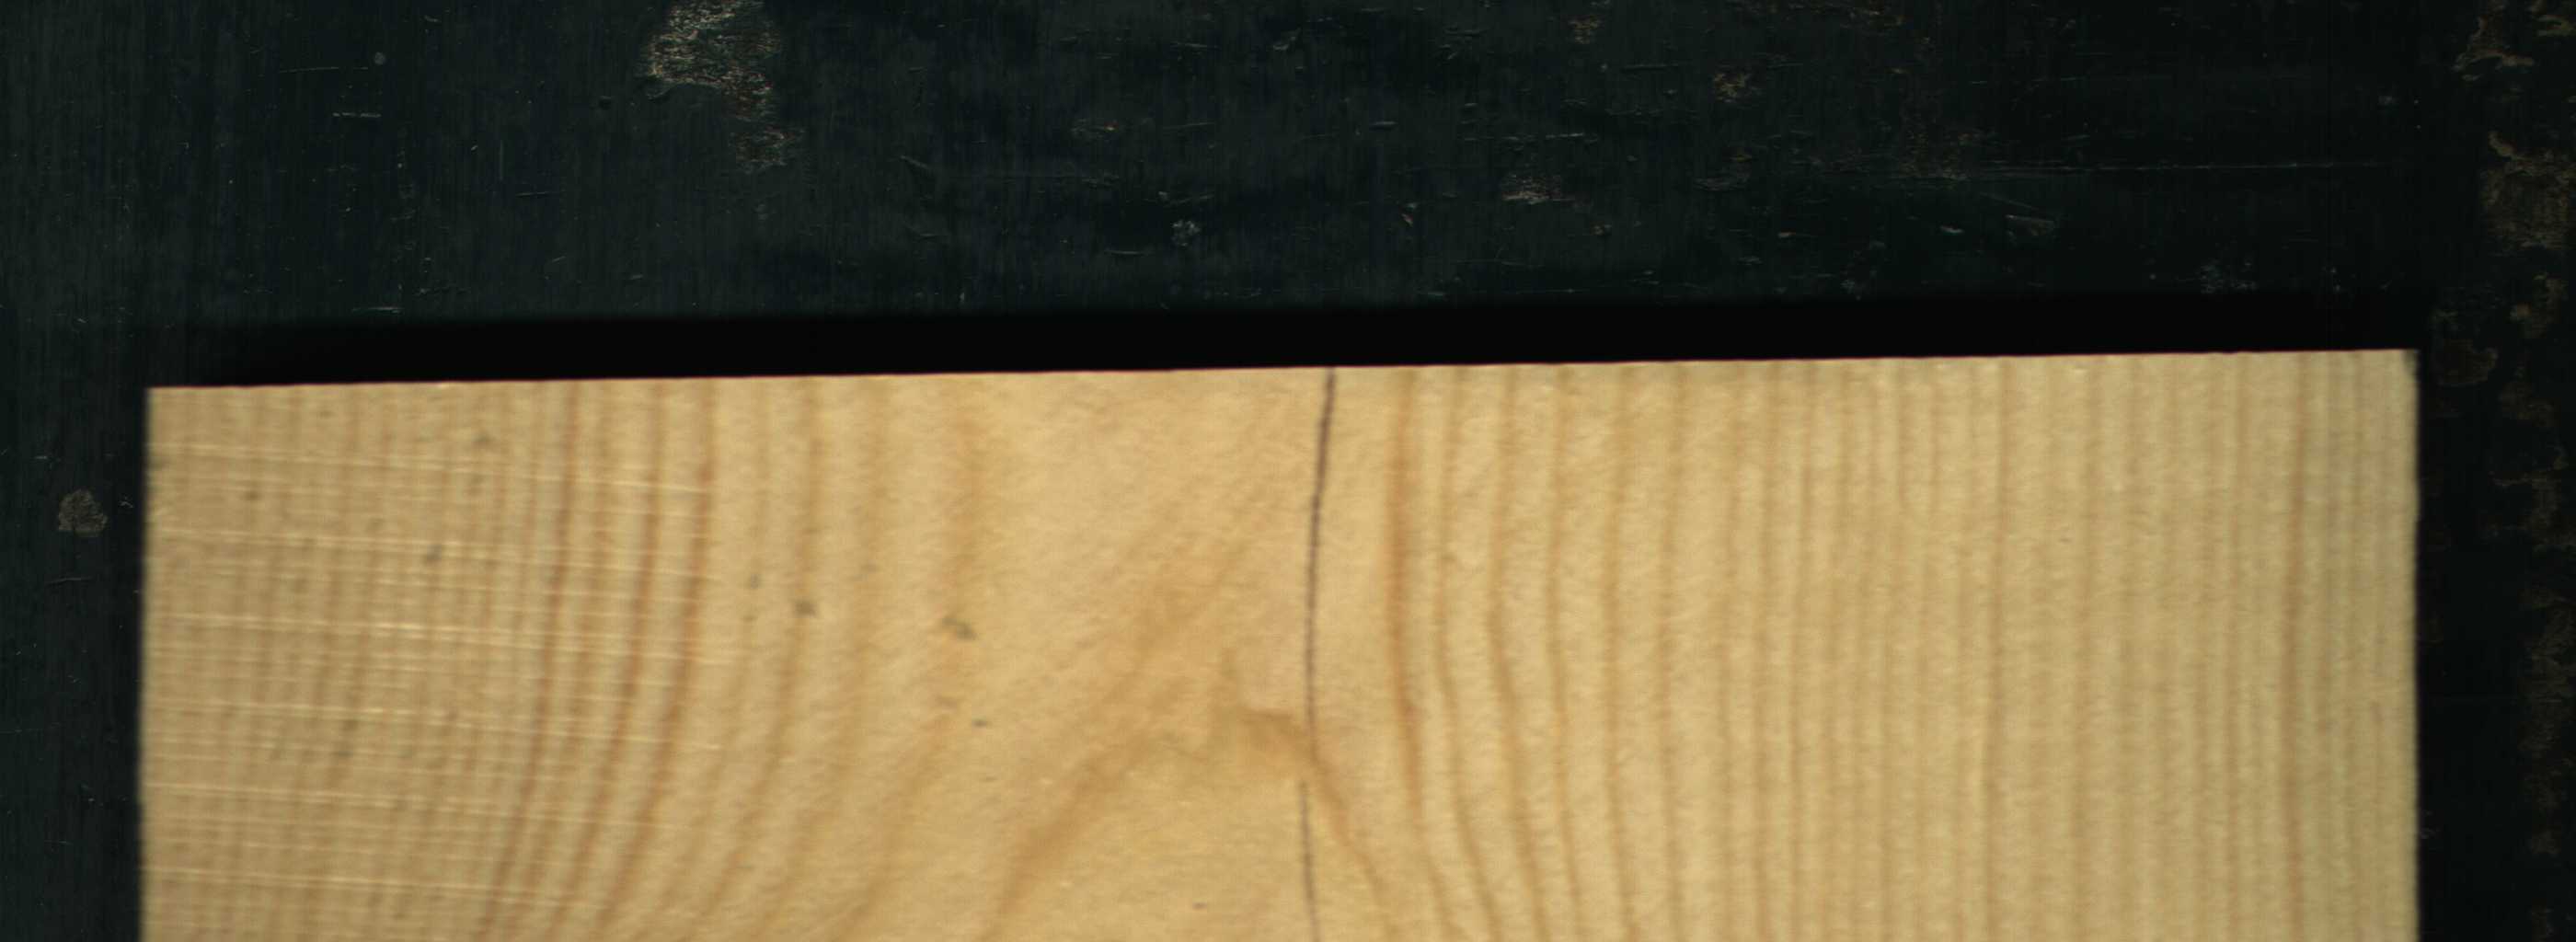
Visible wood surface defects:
Crack